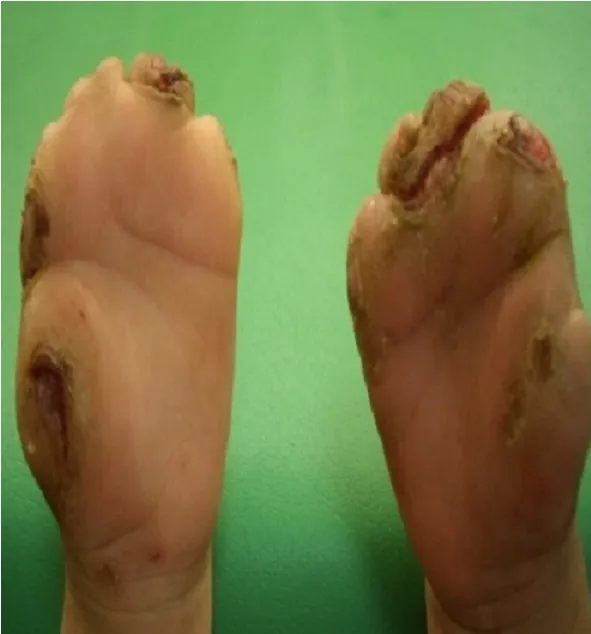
Self-mutilation of interphalangeal joints of fingers in a child suffering from congenital insensitivity to pain with anhydrosis.
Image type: medical_photograph (other_medical_photograph)